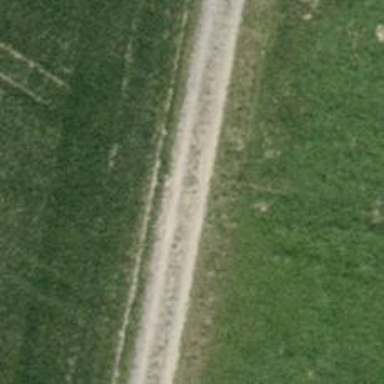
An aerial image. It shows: Track with pebblestone surface graded as grade3.